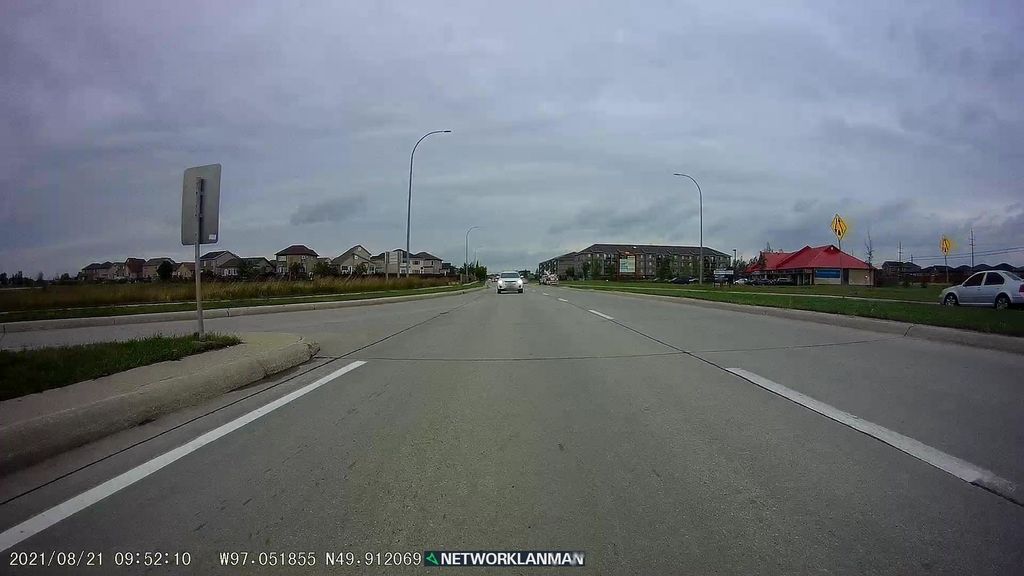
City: winnipeg